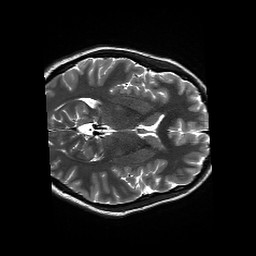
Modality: T2w
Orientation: axial
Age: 18
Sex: female
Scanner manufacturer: siemens
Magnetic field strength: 3 T
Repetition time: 13.52 s
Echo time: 0.088 s